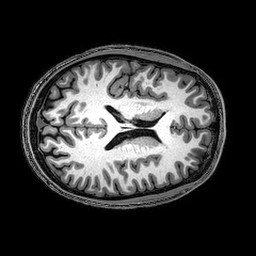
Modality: T1w
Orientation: axial
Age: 22
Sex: male
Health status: healthy
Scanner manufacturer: philips
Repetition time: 0.008216 s
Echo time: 0.00379 s